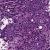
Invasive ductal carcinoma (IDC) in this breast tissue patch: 1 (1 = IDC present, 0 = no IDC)